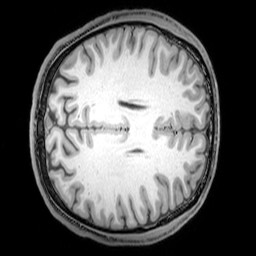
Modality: T1w
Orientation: axial
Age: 21
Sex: male
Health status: healthy
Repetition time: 0.081 s
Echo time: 0.037 s